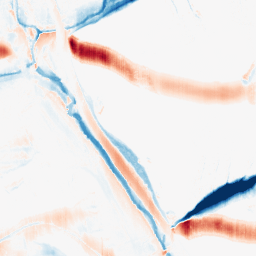
Category: morphological
Decomposition family: morphological_ellipse
Decomposition parameters: operation: average
width: 30
height: 5
Upsampling method: sinc_hamming
Upsampling parameters: scale: 2
kernel_size: 8
Upsampling scale: 2